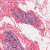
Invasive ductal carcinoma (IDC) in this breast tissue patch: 0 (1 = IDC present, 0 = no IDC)